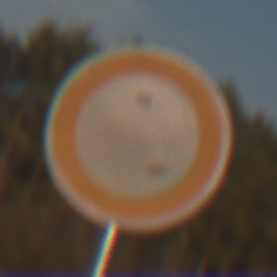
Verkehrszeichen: VerbotFahrzeugeAllerArt
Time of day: SunriseSunset
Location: Outdoor (Nature)
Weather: PartlyCloudy
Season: NotSpecified
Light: Natural